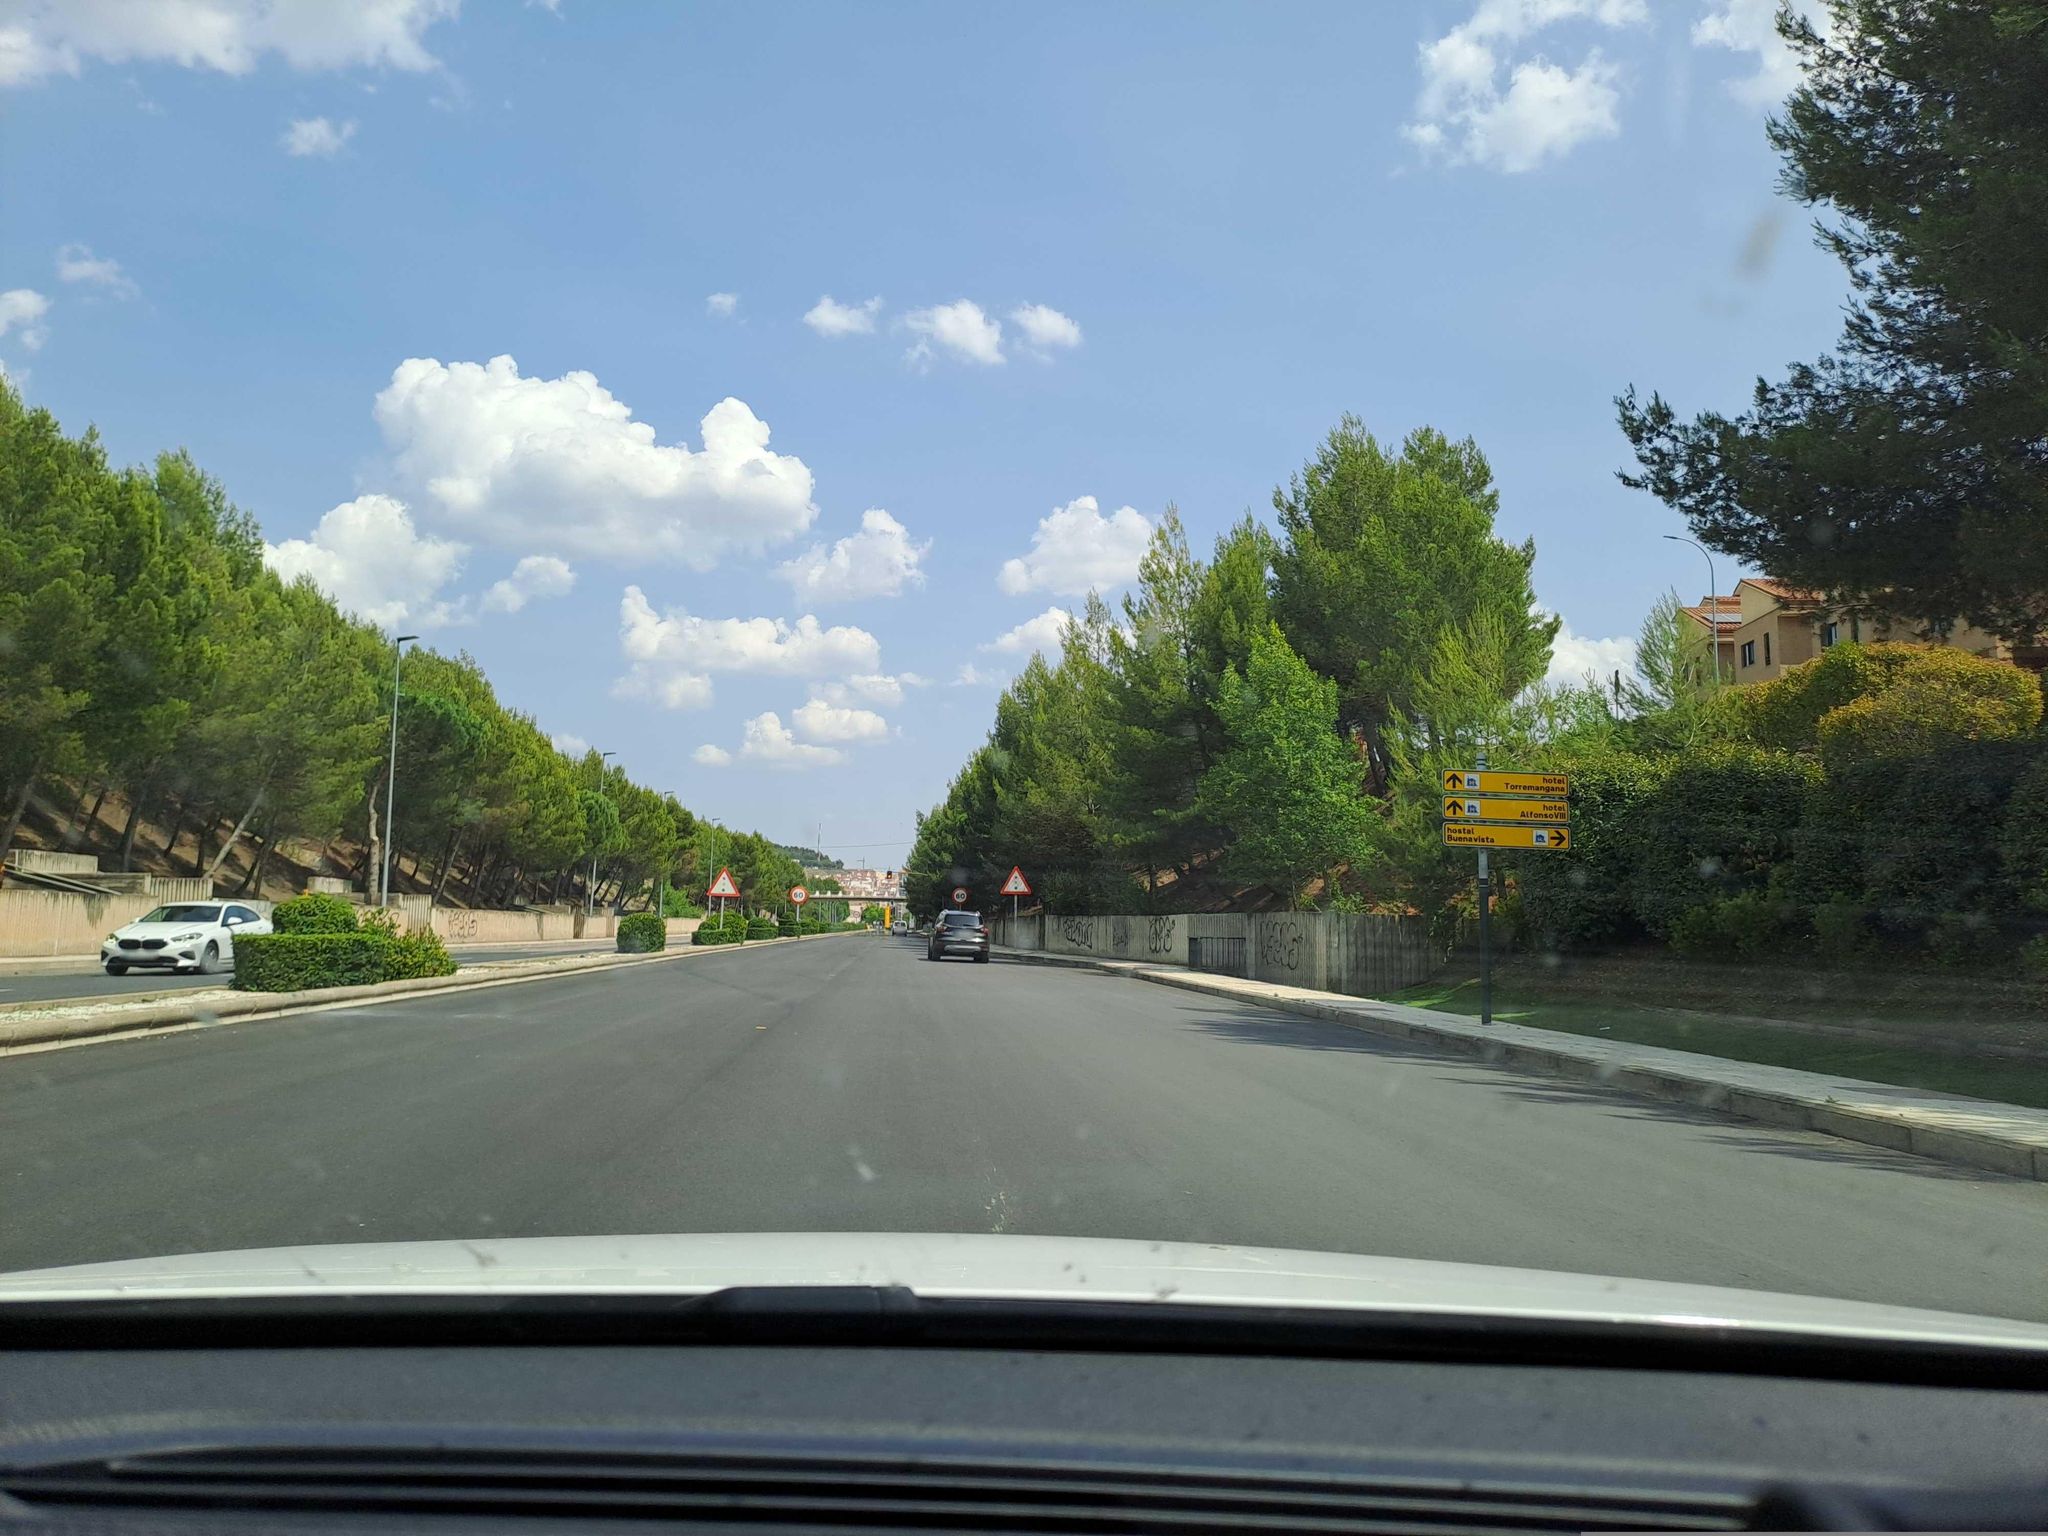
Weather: clear
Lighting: day
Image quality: good
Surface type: driving surface
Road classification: primary, motorway
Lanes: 2.0
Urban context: dense urban cluster
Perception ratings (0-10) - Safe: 5.01, Lively: 4.29, Beautiful: 4.82, Boring: 2.74, Depressing: 6.25, Wealthy: 3.46